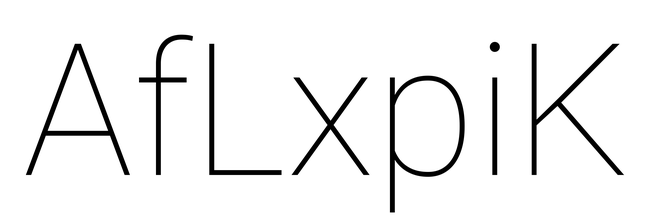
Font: Roboto_Thin